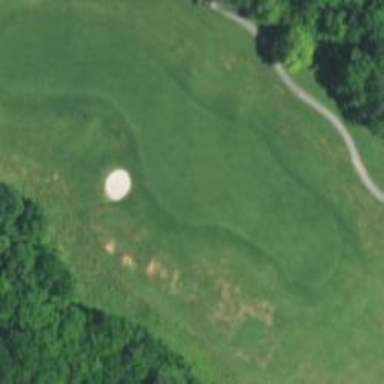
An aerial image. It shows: View of golf hole.